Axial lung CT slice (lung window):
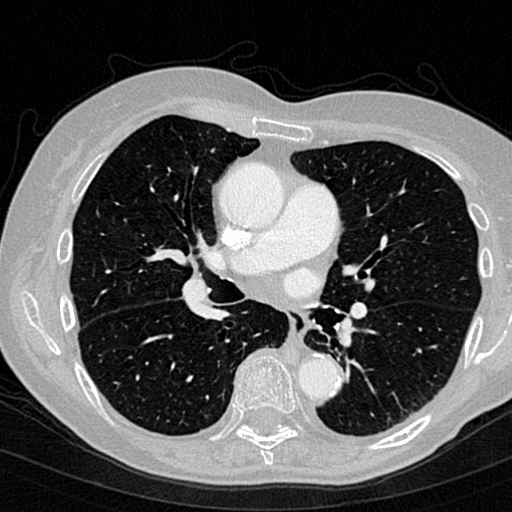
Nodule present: no